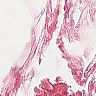
Metastatic tissue present: no